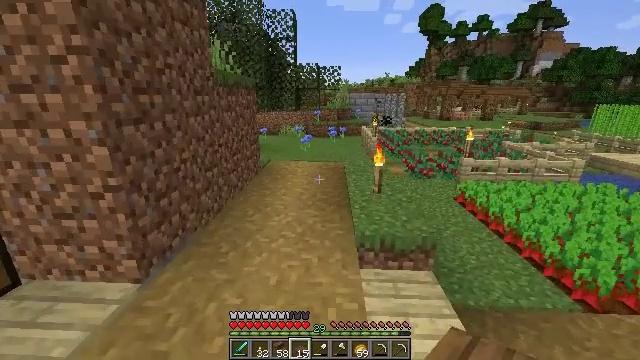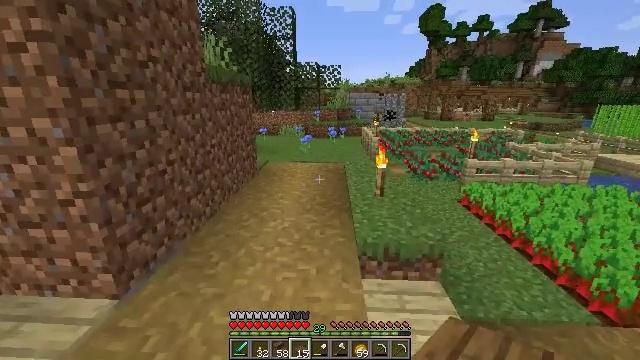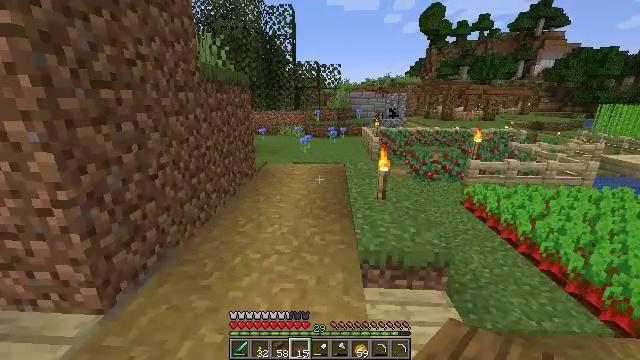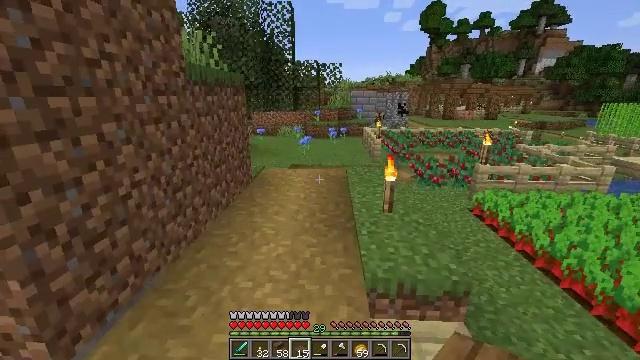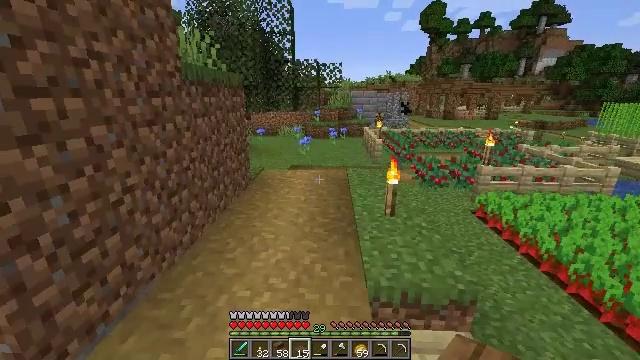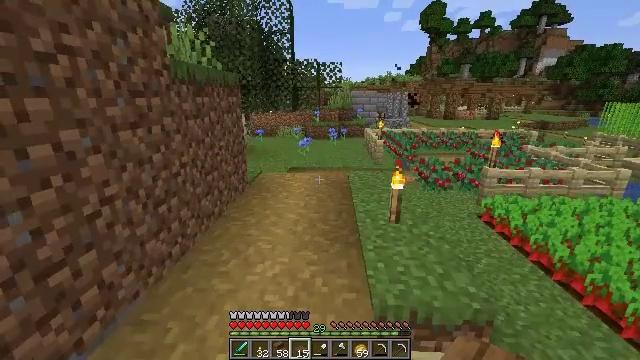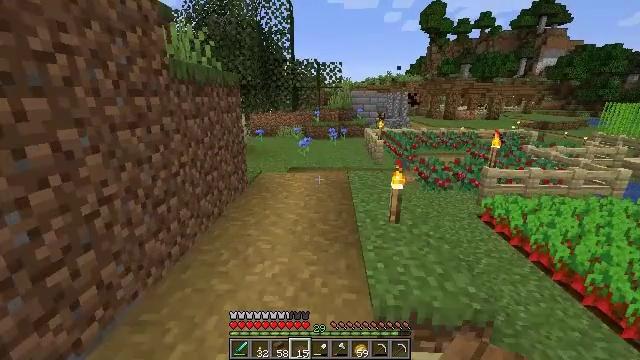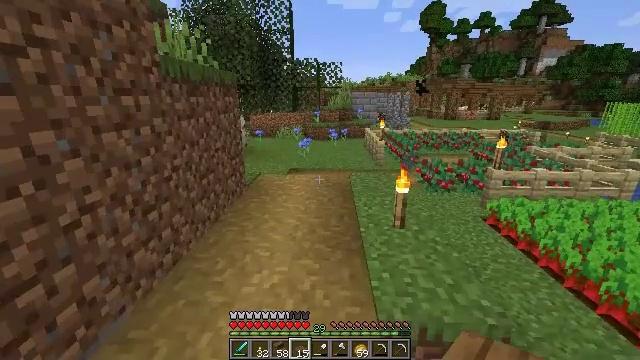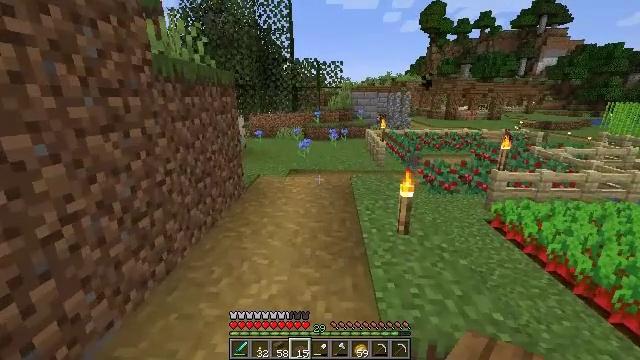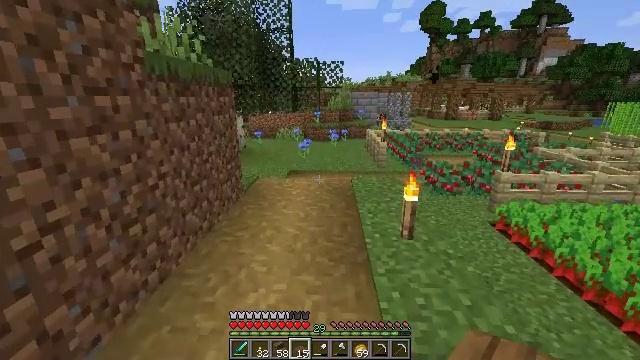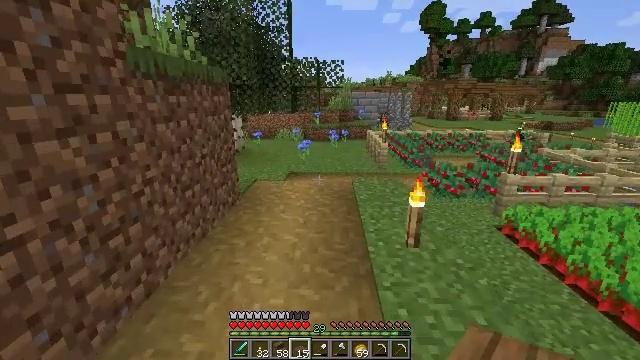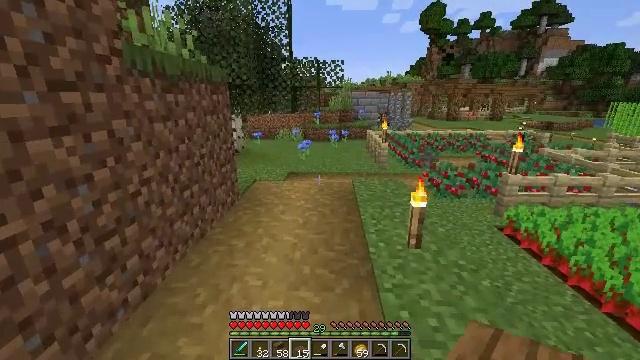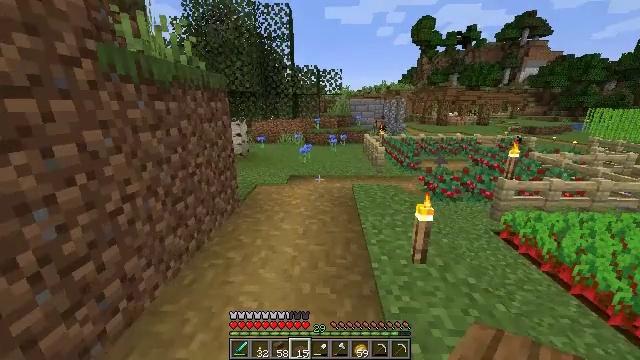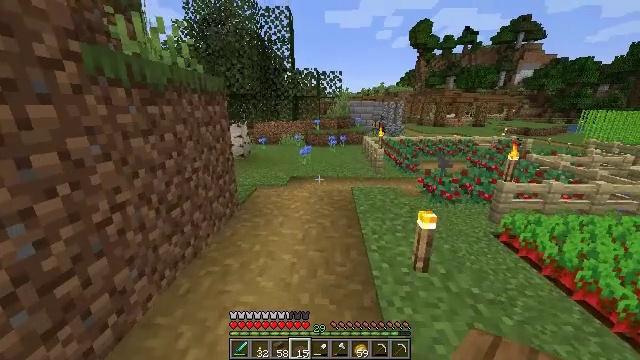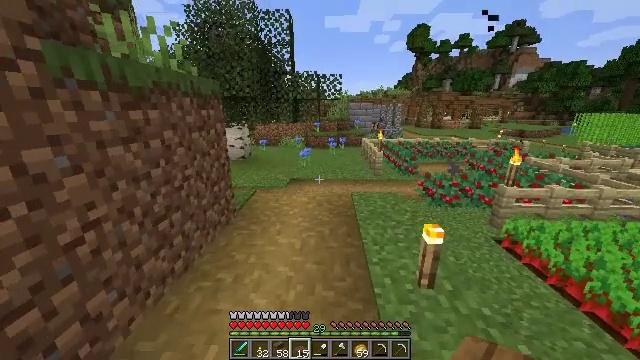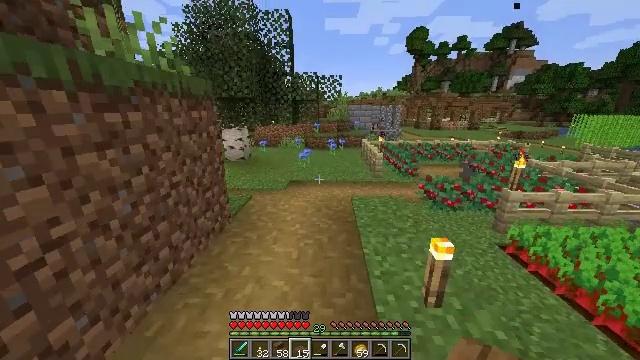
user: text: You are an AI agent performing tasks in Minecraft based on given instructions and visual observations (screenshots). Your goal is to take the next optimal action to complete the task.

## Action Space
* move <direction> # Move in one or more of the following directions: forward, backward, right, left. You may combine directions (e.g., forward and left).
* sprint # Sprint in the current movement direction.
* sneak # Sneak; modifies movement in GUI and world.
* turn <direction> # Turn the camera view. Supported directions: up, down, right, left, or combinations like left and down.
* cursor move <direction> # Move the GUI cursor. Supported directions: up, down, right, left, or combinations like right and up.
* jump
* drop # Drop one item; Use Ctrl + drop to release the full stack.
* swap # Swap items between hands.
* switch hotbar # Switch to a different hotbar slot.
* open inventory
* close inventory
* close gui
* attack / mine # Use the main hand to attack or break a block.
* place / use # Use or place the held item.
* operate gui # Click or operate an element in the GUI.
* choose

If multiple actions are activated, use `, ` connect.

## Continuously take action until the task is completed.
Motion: motion action
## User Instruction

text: Make a spruce slab with spruce planks.
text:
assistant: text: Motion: move forward
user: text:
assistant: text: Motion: move forward
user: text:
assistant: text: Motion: move forward
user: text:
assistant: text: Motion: move forward
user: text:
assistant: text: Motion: no_op
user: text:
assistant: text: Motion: no_op
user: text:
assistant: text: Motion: move forward
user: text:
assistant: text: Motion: move forward
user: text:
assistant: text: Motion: move forward
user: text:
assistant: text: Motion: no_op
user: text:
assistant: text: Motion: move forward
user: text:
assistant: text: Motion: move forward
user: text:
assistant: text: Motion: move forward
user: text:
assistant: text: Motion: move forward
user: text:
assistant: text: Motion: move forward
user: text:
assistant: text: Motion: move forward
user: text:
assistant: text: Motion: move forward
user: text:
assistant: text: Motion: move forward
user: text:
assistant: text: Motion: move forward
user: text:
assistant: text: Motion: move forward, turn left
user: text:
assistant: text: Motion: move forward, turn left
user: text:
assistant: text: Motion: move forward, turn left
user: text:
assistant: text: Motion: move forward, turn left
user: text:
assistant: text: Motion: move forward, turn left
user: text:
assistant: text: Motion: move forward, turn left
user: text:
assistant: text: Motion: move forward, turn left
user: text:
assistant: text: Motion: move forward, turn left
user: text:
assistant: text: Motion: move forward, turn left
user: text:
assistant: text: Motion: move forward, turn left
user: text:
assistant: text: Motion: move forward, turn left